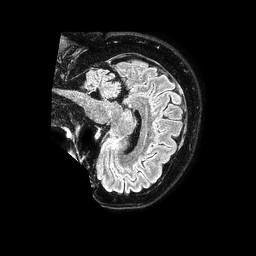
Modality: FLAIR
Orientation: sagittal
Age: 46
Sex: male
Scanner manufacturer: philips
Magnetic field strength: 1.5 T
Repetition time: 4.8 s
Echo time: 0.3 s